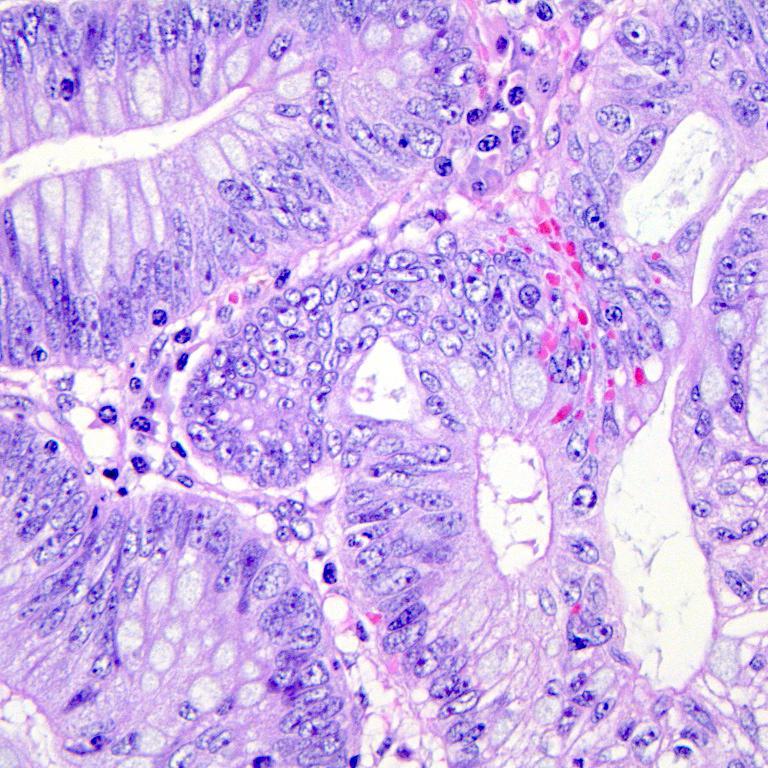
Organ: colon
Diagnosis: adenocarcinomas